Field crop: maize
Growth stage: 2
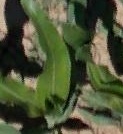
Species: maize